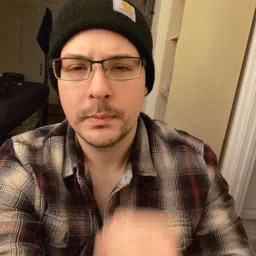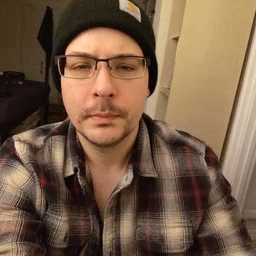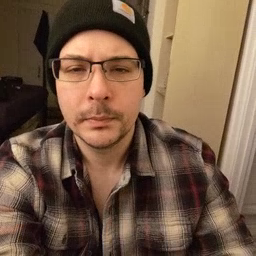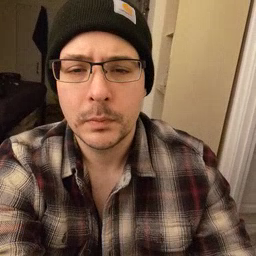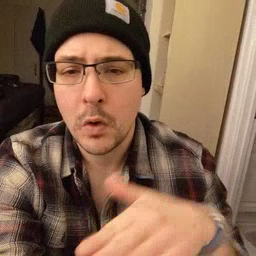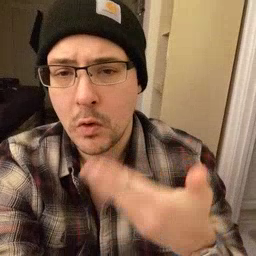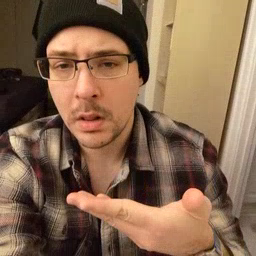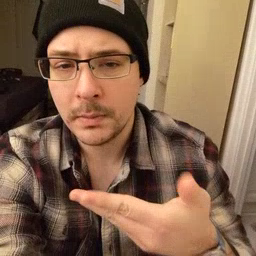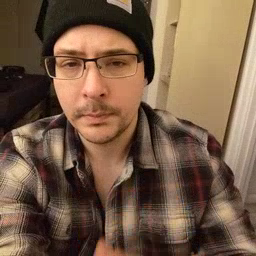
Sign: all